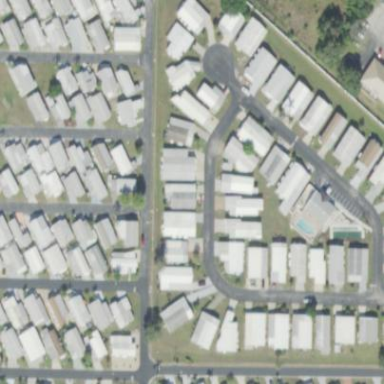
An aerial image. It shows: Residential area known as trailer park.